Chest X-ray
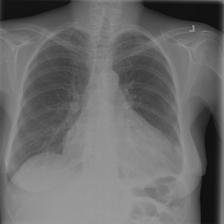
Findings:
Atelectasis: negative
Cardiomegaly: positive
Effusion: positive
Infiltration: negative
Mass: negative
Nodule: negative
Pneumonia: negative
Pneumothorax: negative
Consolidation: negative
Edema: negative
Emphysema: negative
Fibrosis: negative
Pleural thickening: negative
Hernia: negative